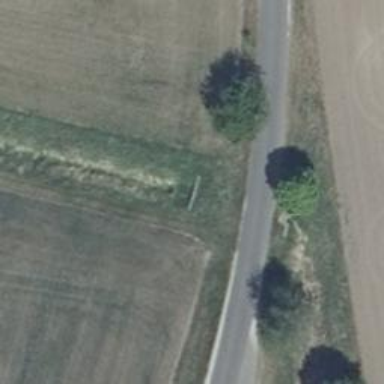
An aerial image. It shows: Grass track road with grade 5 tracktype.